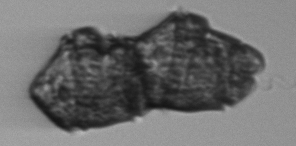
Label: Margalefidinium